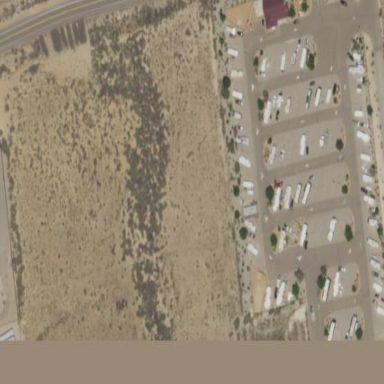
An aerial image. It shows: Caravan site with sanitary dump station.